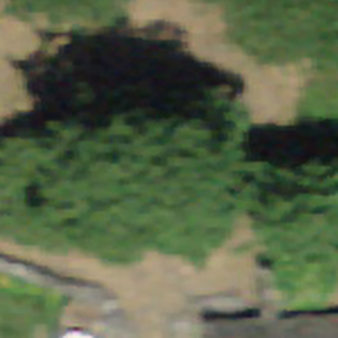
Label: other